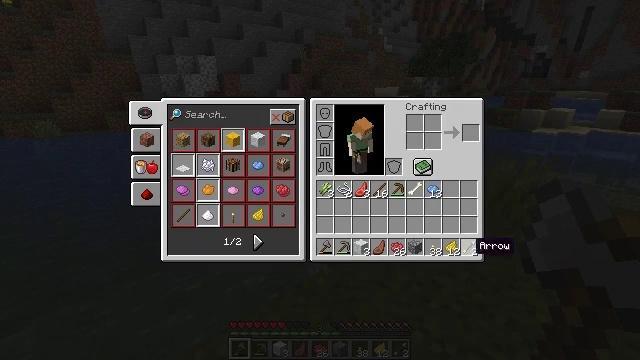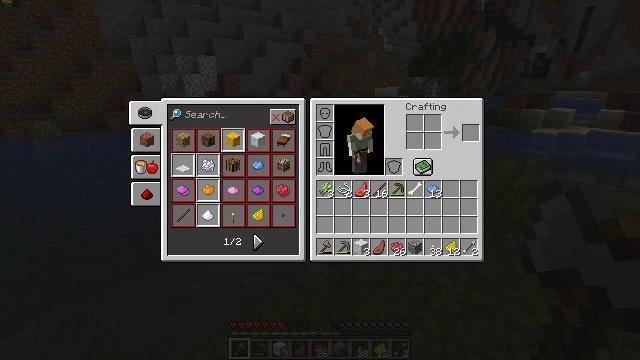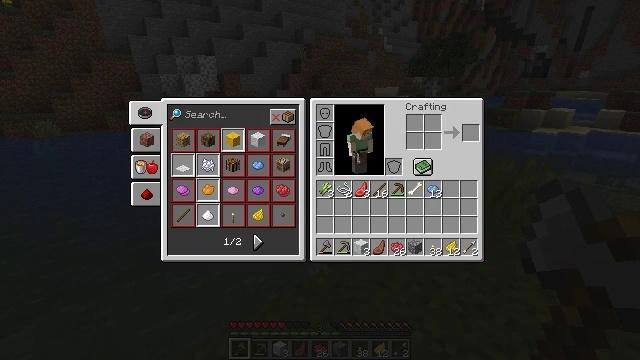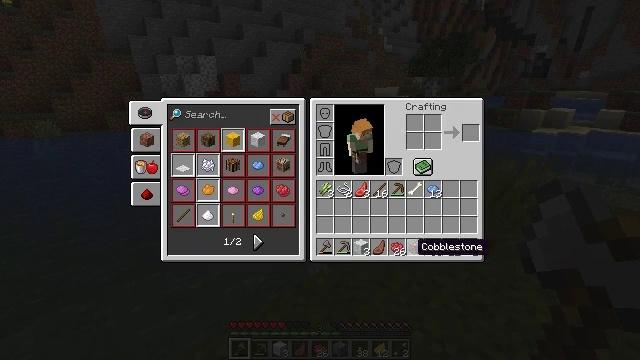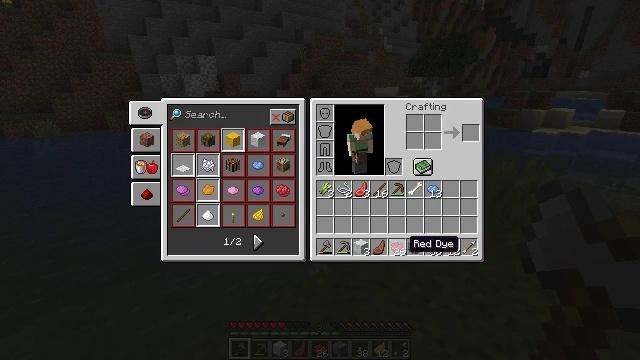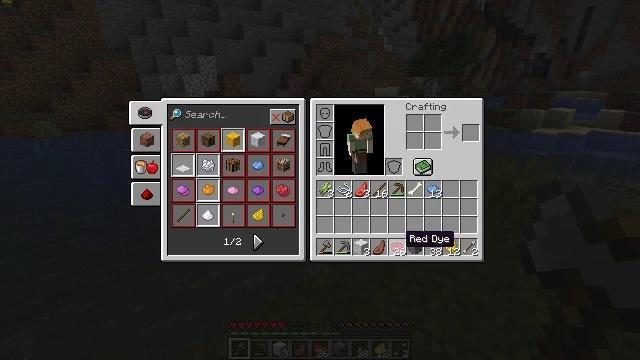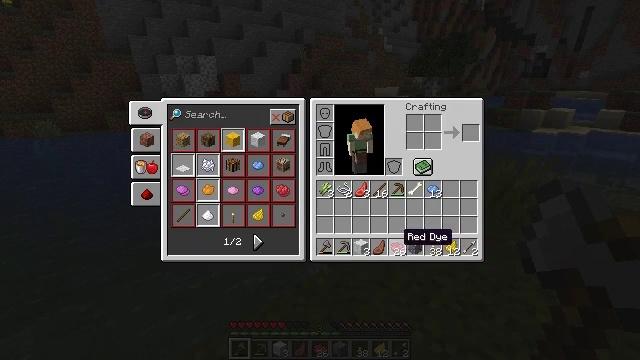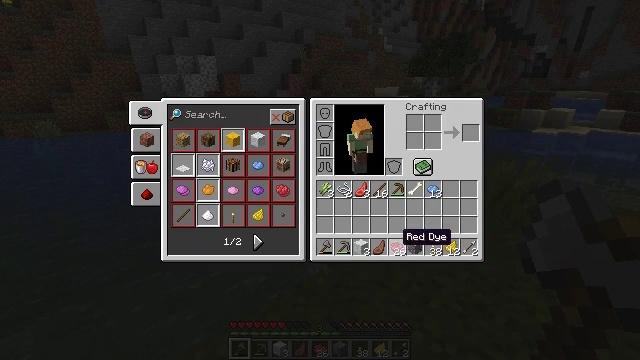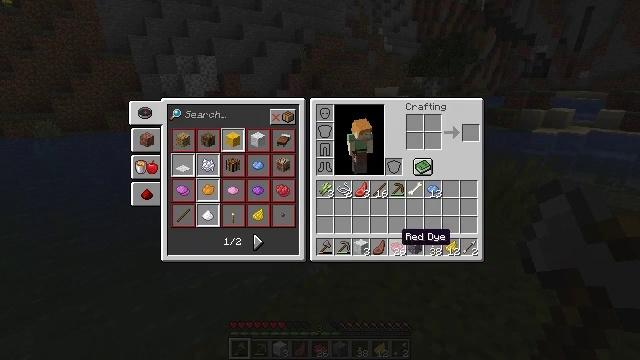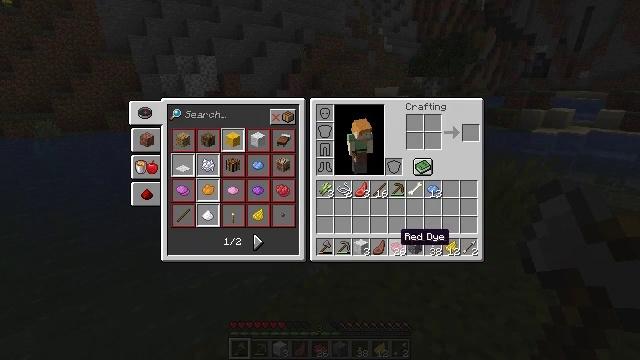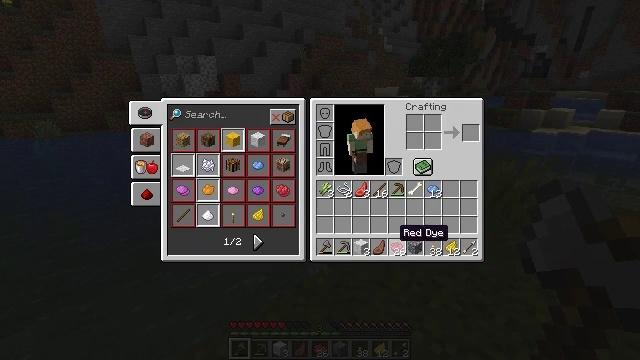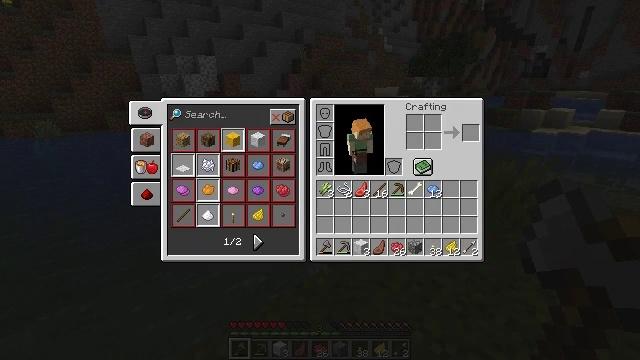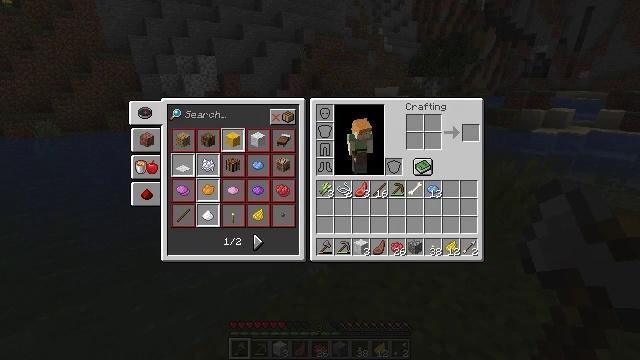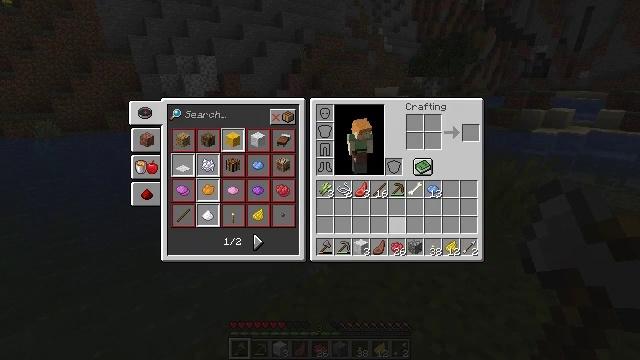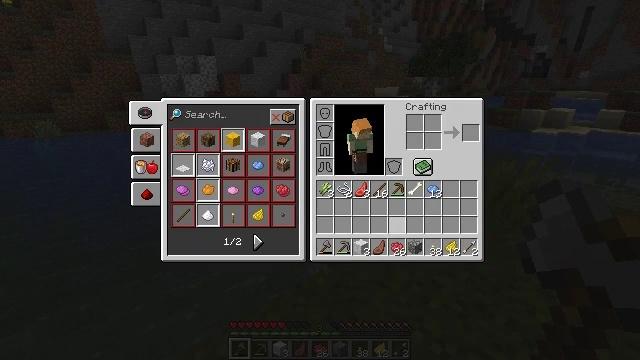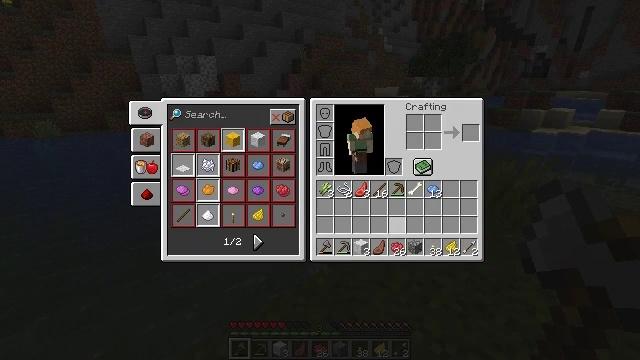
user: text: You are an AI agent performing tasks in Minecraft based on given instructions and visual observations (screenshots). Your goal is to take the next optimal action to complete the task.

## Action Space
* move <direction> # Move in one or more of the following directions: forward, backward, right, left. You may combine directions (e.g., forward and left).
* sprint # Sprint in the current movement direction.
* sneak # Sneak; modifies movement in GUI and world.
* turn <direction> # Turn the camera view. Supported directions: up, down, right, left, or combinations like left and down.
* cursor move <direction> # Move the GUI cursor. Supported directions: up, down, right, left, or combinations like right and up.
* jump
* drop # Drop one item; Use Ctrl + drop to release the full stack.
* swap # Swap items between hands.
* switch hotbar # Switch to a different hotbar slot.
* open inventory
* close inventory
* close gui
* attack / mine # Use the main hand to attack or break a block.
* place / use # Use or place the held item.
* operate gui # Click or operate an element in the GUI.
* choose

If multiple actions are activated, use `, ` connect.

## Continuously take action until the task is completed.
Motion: motion action
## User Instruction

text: Retrieve the torch.
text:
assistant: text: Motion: cursor move left
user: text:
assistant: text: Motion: cursor move left
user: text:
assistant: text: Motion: cursor move left
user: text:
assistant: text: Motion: cursor move left
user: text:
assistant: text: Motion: no_op
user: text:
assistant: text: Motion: no_op
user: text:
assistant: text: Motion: no_op
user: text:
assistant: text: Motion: no_op
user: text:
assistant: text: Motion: no_op
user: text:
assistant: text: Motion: no_op
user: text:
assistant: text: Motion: no_op
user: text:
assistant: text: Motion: no_op
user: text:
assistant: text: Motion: no_op
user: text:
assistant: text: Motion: cursor move right
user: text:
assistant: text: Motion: no_op
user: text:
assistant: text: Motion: no_op
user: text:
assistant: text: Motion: no_op
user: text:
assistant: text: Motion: no_op
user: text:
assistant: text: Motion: no_op
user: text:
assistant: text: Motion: no_op
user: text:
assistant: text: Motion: no_op
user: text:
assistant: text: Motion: no_op
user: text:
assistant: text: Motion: no_op
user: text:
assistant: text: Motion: no_op
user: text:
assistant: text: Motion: no_op
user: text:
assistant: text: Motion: no_op
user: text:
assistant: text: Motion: cursor move right
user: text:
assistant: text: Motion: no_op
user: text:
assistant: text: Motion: no_op
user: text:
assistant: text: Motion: no_op